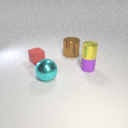
small purple rubber cylinder behind large cyan metal sphere